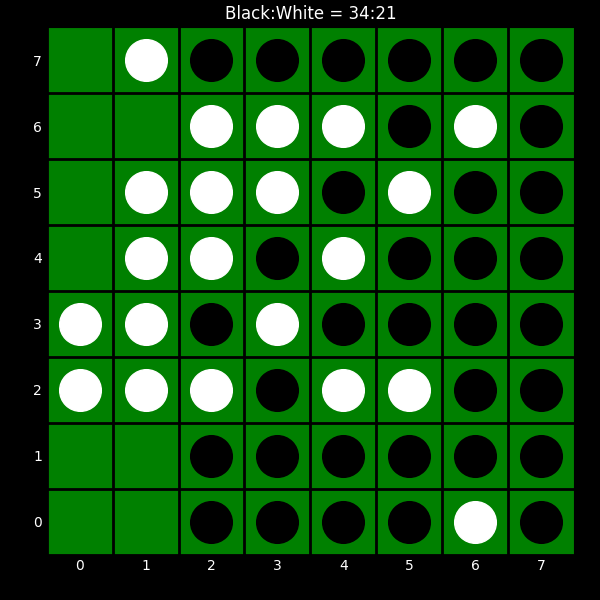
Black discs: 34
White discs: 21